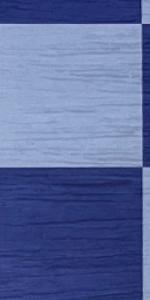
Label: Empty